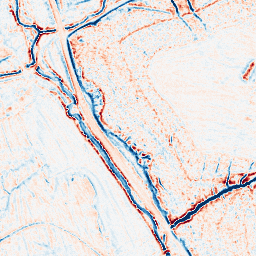
Category: edge_preserving
Decomposition family: bilateral
Decomposition parameters: d: 9
sigma_color: 50
sigma_space: 75
Upsampling method: sinc_blackman
Upsampling parameters: scale: 2
kernel_size: 16
Upsampling scale: 2